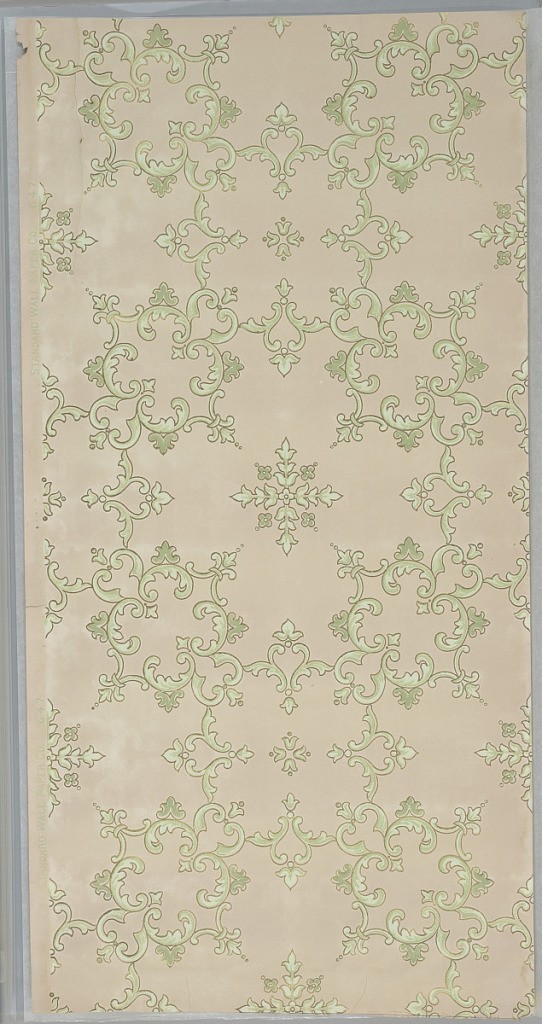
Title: Ceiling paper
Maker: Standard Wall-Paper Company, Standard Wall-Paper Company, Pittsburgh, Pennsylvania
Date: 1905–1915
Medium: Machine-printed paper
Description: Bellflower rosettes and linked medallions composed of acanthus scrolls.